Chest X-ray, PA view. Patient: 76 years old, sex F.
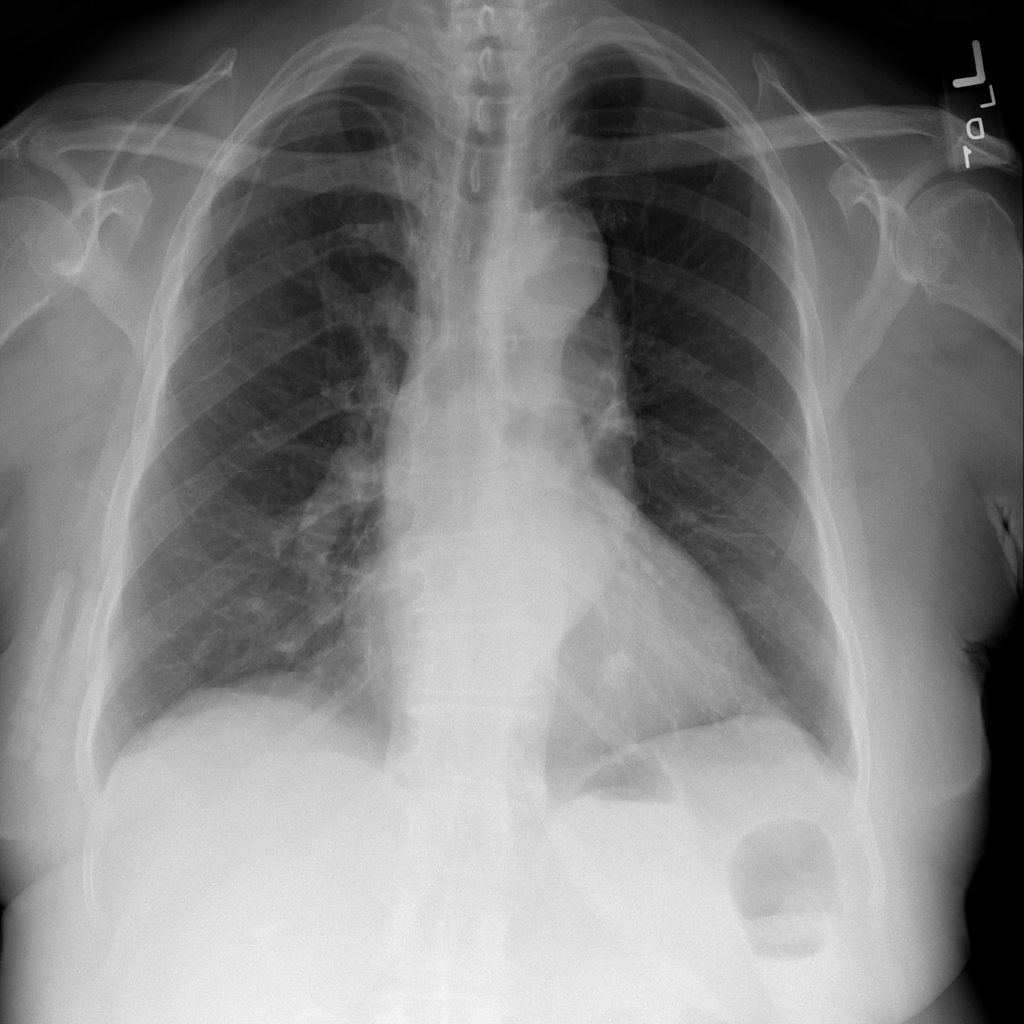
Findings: Nodule